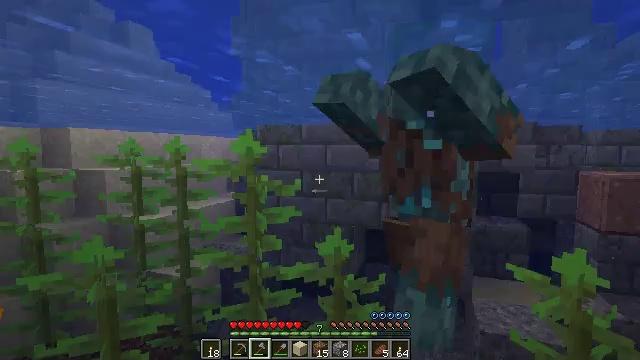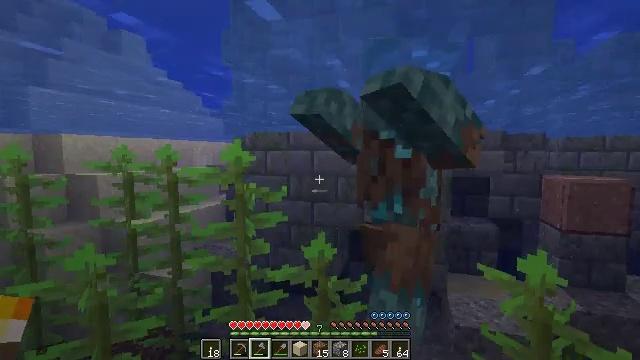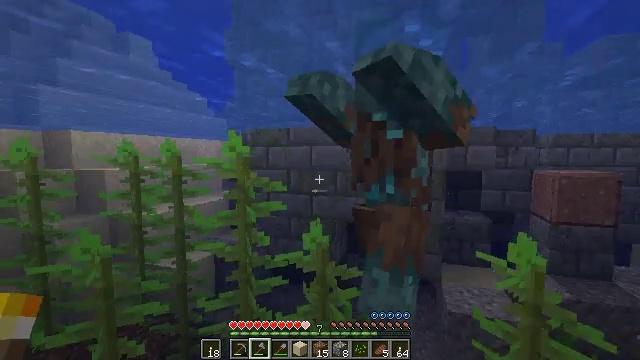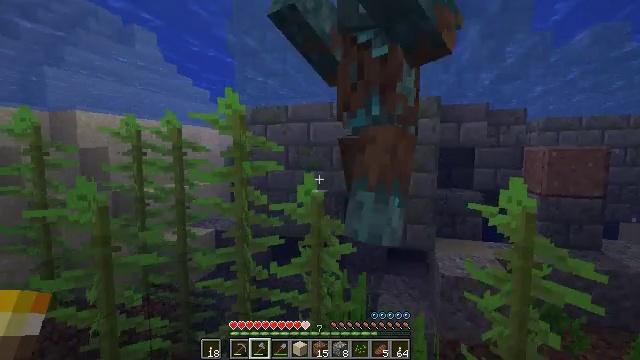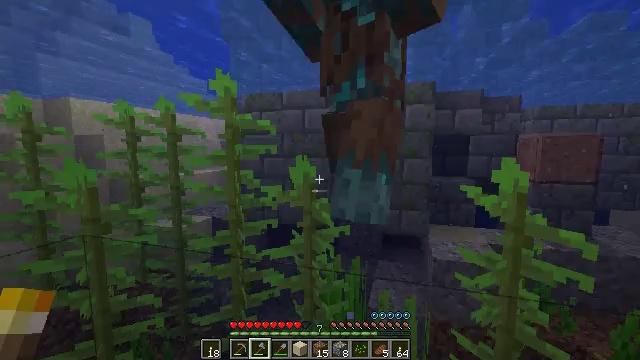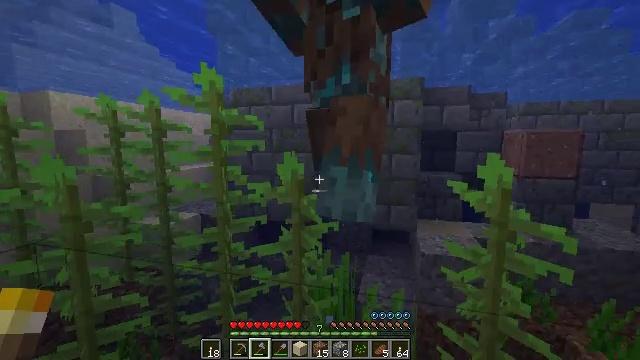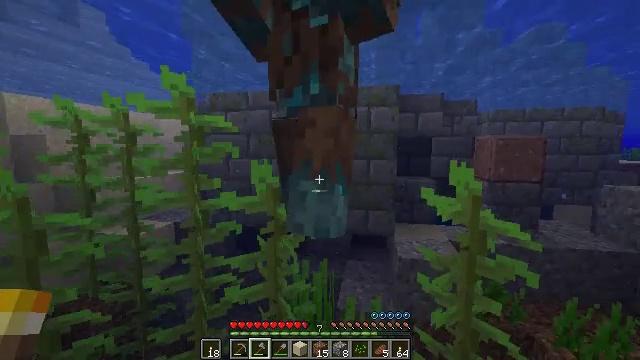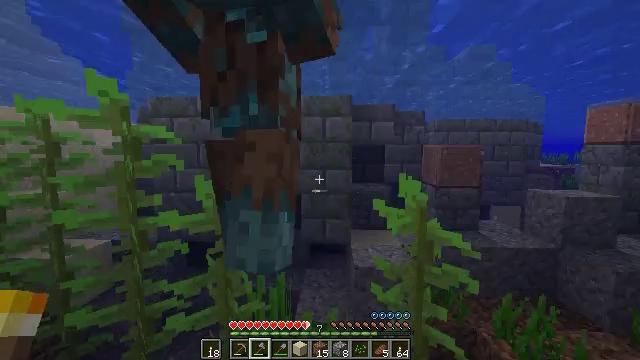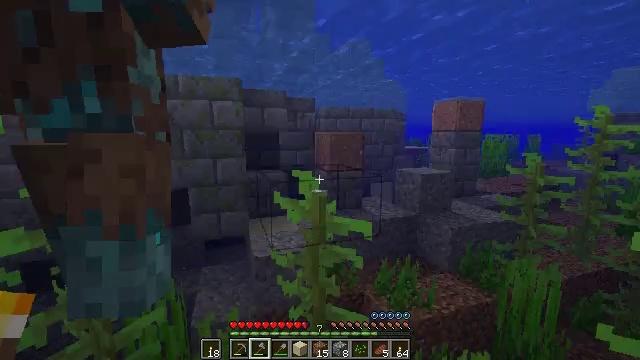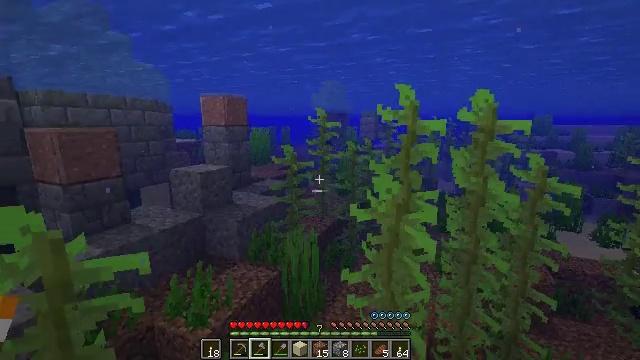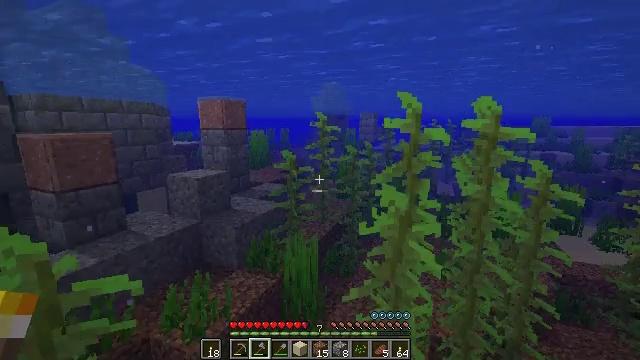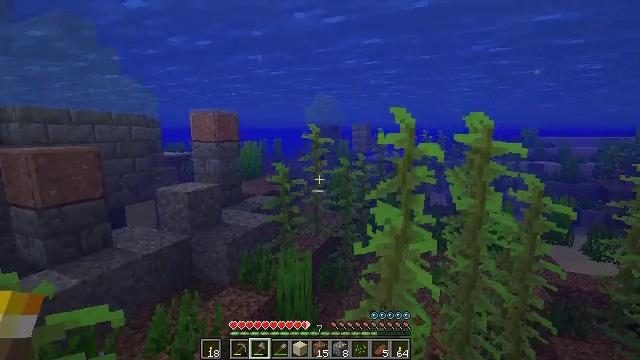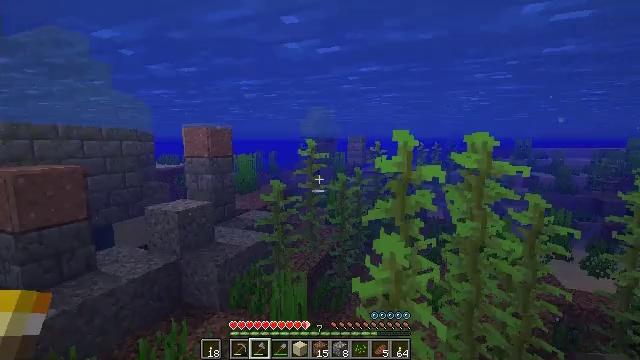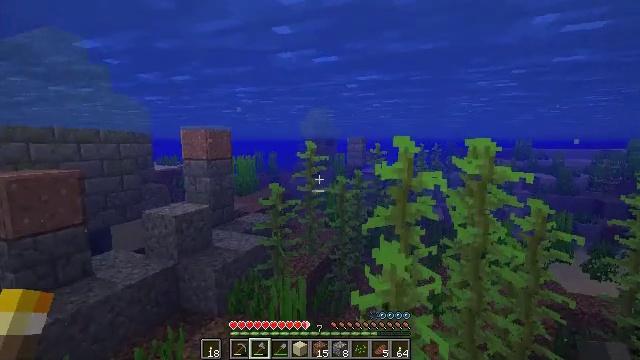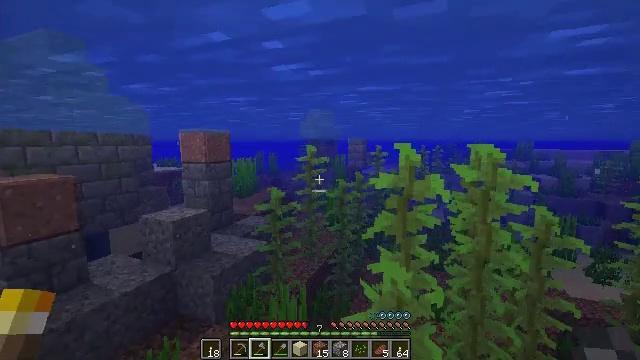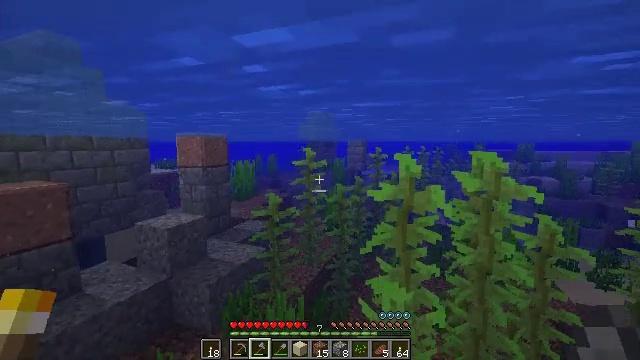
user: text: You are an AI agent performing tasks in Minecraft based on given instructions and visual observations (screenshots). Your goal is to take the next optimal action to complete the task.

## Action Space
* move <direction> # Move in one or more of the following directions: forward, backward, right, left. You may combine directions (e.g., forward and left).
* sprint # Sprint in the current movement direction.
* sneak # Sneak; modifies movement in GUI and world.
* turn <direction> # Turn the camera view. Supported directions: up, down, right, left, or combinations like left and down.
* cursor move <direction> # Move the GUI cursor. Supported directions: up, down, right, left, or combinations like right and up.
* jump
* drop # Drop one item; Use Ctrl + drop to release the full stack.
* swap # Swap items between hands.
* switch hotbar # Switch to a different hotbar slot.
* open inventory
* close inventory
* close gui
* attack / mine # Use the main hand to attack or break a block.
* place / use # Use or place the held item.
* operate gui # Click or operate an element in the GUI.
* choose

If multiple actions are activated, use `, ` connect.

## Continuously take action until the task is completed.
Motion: motion action
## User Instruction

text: Collect mossy stone bricks for building.
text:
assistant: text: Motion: move forward and move right, sprint, turn right, jump
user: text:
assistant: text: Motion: move forward and move right, sprint, jump
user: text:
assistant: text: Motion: move forward and move right, sprint, jump
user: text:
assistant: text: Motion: move forward and move right, sprint, turn down, jump
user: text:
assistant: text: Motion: move forward and move right, sprint, turn right and down, jump
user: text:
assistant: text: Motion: move forward and move right, sprint, turn right, jump
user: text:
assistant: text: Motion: move forward and move right, sprint, turn right, jump
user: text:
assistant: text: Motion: move forward and move right, sprint, turn right and down, jump
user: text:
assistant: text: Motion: move forward and move right, sprint, turn right and down, jump
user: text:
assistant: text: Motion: move forward and move right, sprint, jump
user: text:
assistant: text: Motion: move forward and move right, sprint, turn right and up, jump
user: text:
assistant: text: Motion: move forward and move right, sprint, turn up, jump
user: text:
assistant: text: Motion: move forward and move right, sprint, jump
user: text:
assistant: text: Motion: move forward and move right, sprint, jump
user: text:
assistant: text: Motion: move forward, sprint, jump
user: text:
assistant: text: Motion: move forward, sprint, jump
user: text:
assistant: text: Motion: move forward, sprint, jump
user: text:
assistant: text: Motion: move forward, sprint, turn left, jump
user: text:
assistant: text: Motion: move forward, sprint, turn left and down, jump
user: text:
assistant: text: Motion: move forward, sprint, jump
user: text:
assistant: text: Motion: move forward, sprint, jump
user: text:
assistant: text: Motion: move forward, sprint, jump
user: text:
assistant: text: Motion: move forward, sprint, turn left, jump
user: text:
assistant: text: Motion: move forward, sprint, turn left and down, jump
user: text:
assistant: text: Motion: move forward, sprint, turn left, jump
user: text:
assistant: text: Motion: move forward, sprint, turn left, jump
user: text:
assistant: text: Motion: move forward, sprint, turn left and up, jump
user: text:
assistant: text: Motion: move forward, sprint, turn left and up, jump
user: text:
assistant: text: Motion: move forward, sprint, jump
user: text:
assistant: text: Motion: move forward, sprint, jump